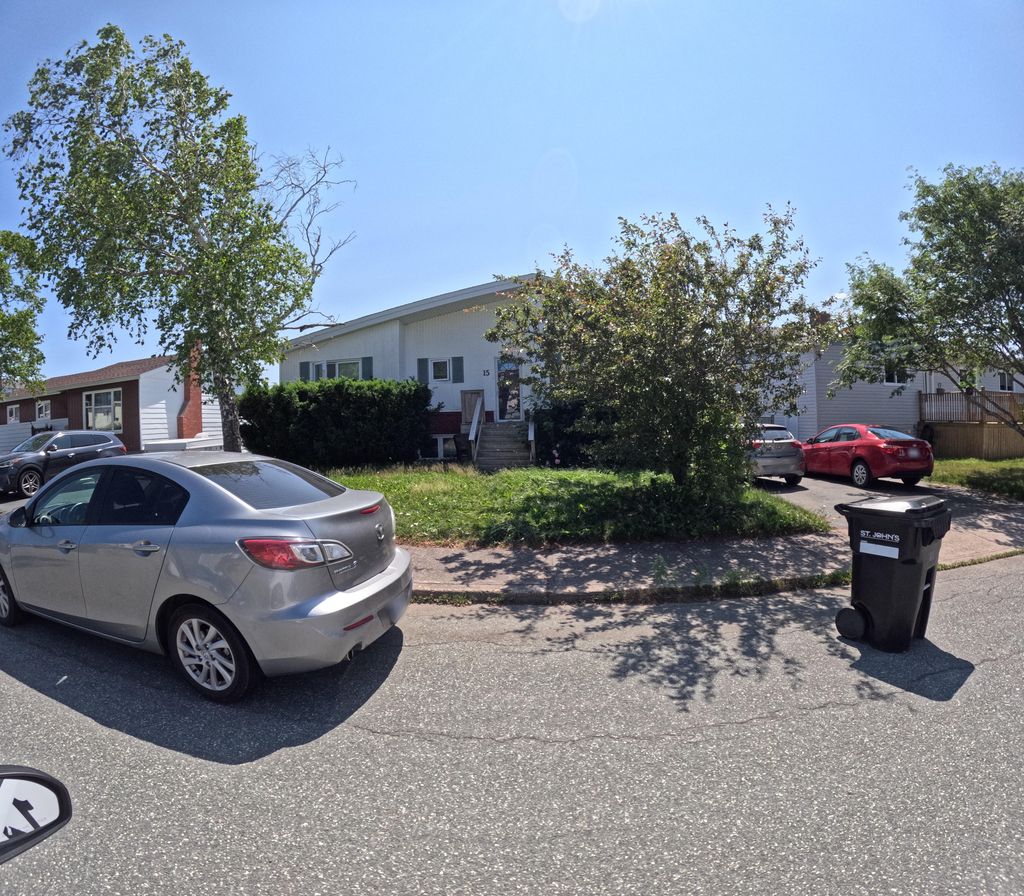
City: st_johns